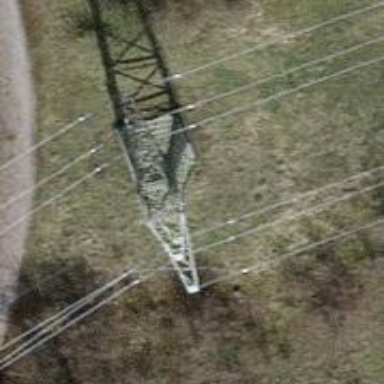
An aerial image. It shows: Power line is depicted.